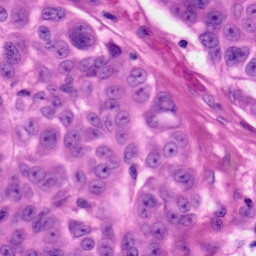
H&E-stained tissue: Skin